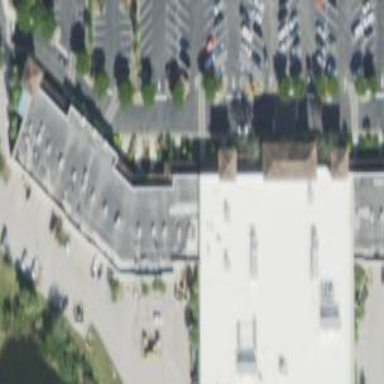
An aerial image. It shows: Supermarket with flat roof.